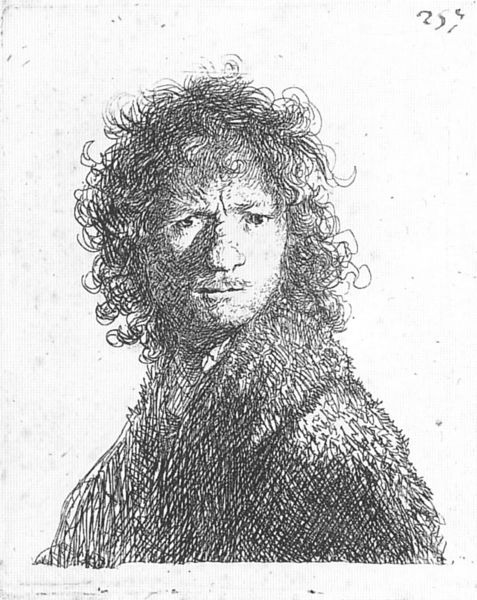
Titel: Selbstbildnis mit verärgertem Blick
Künstler: Harmensz van Rijn Rembrandt
Institution: London, British Museum
Schlagwörter: feder, mund, nase, zeichnung, blick, bart, augen, kragen, rembrandt, portrait, haare, mantel, frontal, locken, traurig, wild, ernst, selbstporträt, kritisch, striche, tusche, durcheinander, wirr, oberlippenbart, schmallippig, rötel, schraffierungen, knollennase, scharz-weiß